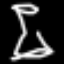
Label: hourglass